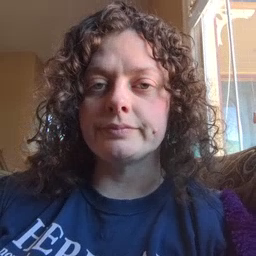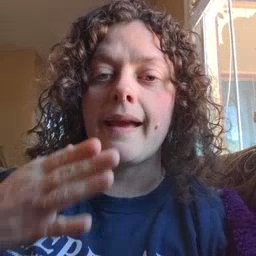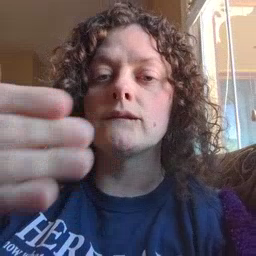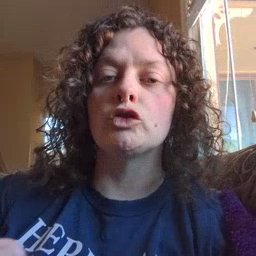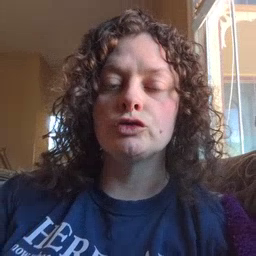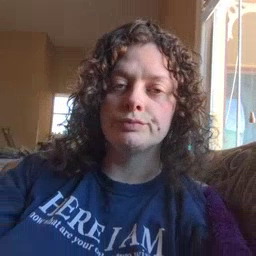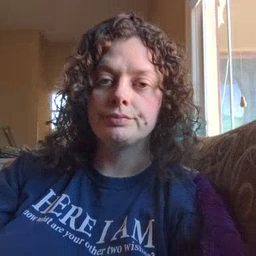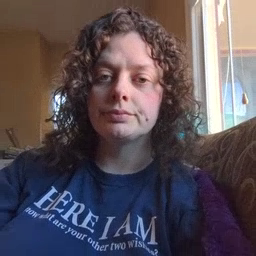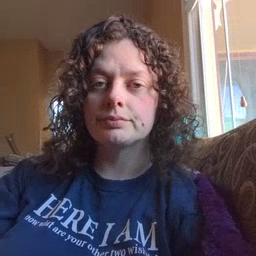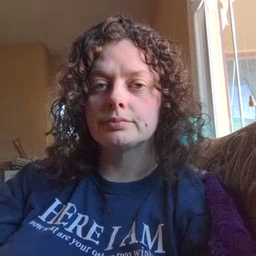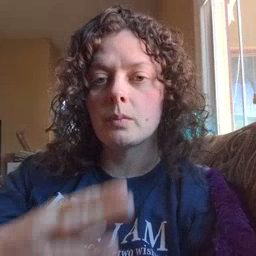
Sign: after